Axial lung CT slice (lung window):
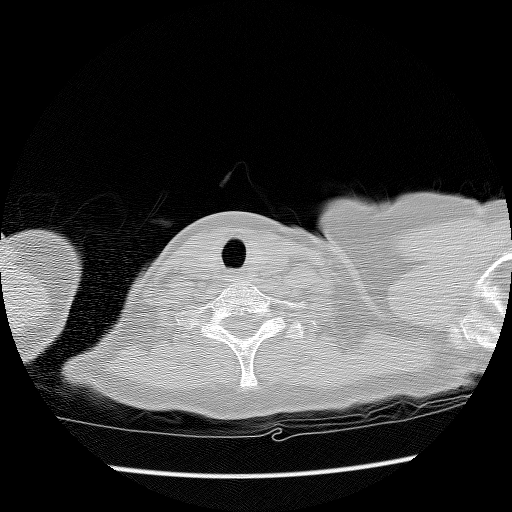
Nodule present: no